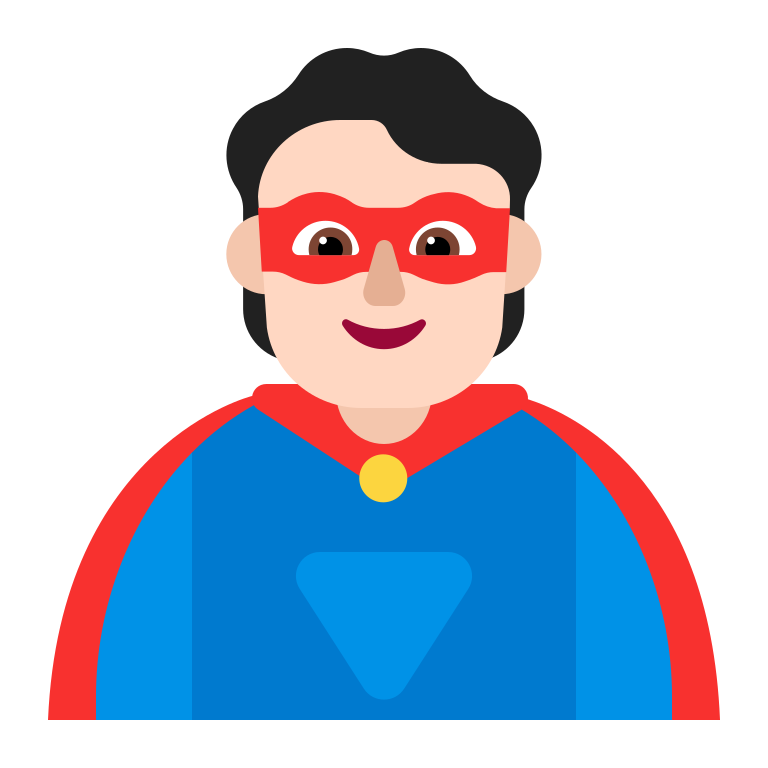
person superhero flat light